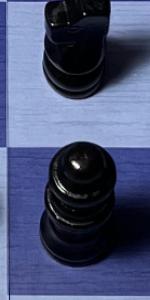
Label: Queen_Black